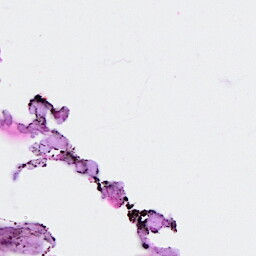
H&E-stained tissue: Breast